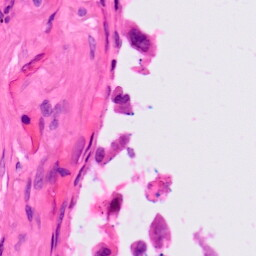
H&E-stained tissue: Lung